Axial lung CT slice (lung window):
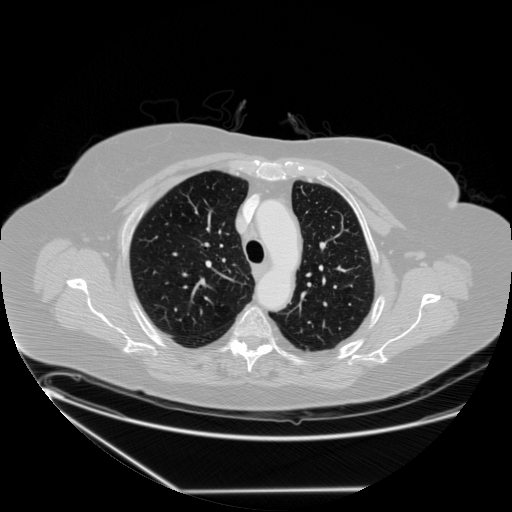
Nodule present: no